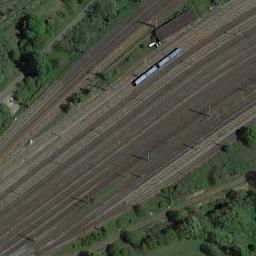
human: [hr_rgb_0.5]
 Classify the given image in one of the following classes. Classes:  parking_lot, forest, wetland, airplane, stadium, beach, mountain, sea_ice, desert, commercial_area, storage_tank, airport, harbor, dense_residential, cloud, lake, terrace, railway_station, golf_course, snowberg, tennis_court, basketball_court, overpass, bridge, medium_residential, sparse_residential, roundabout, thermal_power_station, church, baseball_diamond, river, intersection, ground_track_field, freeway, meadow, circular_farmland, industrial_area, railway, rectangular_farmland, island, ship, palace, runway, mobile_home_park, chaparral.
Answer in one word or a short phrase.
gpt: railway